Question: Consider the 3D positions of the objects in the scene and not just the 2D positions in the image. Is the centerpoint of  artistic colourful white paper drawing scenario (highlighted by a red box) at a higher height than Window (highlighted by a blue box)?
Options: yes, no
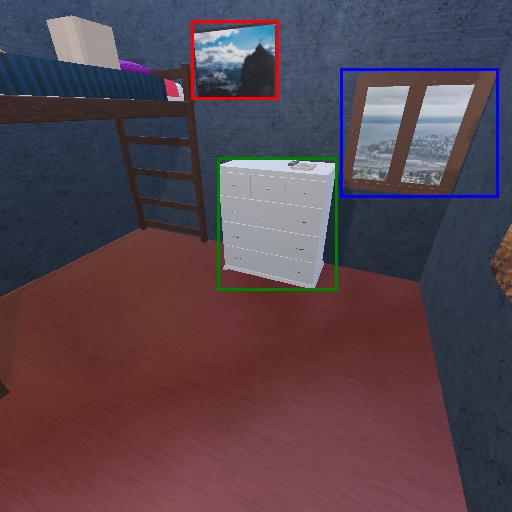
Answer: yes